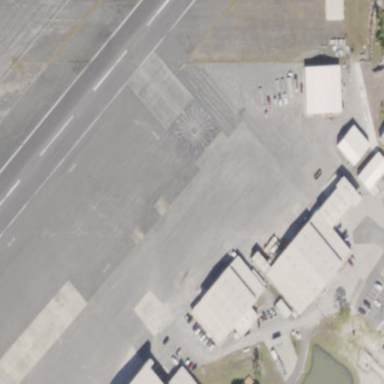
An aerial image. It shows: Apron at the airport.